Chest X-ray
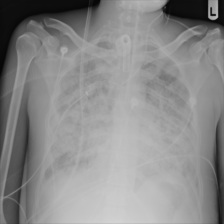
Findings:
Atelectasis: negative
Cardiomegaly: negative
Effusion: negative
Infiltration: positive
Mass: negative
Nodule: negative
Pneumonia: negative
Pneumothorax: negative
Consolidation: negative
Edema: negative
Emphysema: negative
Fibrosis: negative
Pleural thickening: negative
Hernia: negative